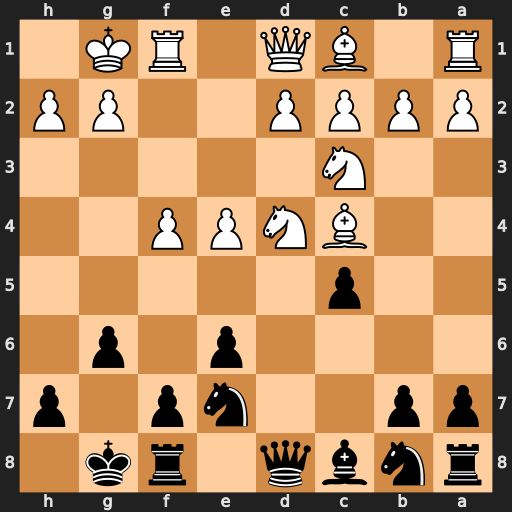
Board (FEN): rnbq1rk1/pp2np1p/4p1p1/2p5/2BNPP2/2N5/PPPP2PP/R1BQ1RK1
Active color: b
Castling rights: -
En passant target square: -
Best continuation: Qxd4+ Rf2 Qxc4